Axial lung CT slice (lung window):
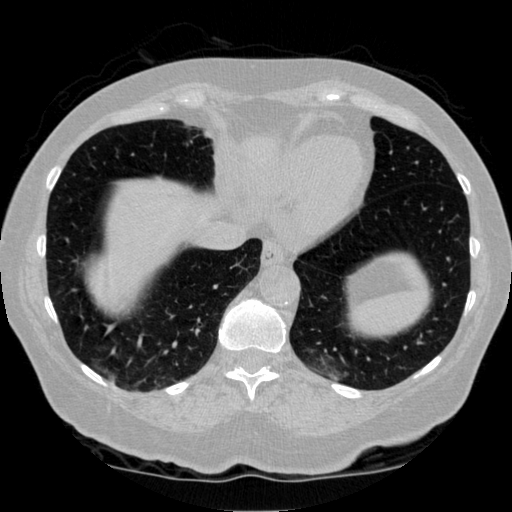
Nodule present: no